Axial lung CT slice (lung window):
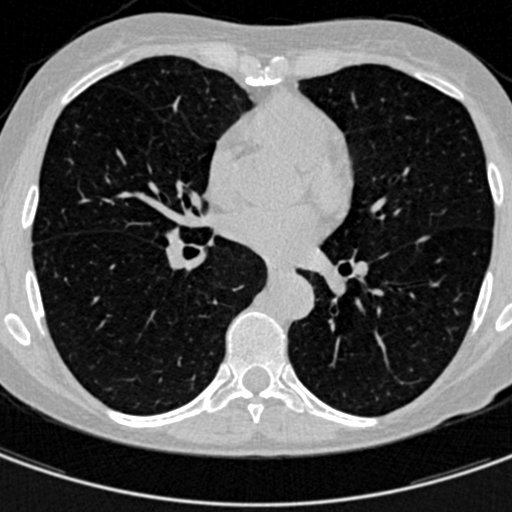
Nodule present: no